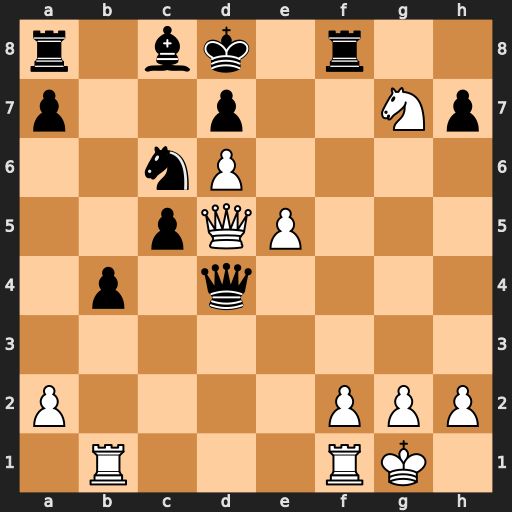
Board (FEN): r1bk1r2/p2p2Np/2nP4/2pQP3/1p1q4/8/P4PPP/1R3RK1
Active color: w
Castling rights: -
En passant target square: -
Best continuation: Ne6+ dxe6 Qxc6